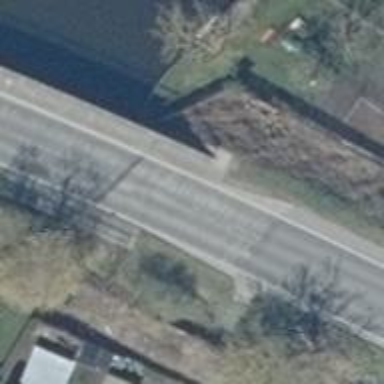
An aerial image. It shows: Tertiary road on asphalt surface crossing over bridge.